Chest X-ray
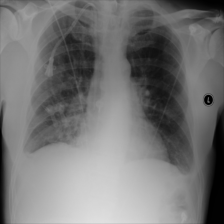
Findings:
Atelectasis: negative
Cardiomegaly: negative
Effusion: positive
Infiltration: positive
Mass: negative
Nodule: negative
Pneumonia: negative
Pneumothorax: negative
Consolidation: negative
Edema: positive
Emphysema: negative
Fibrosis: negative
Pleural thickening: negative
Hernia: negative